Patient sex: M
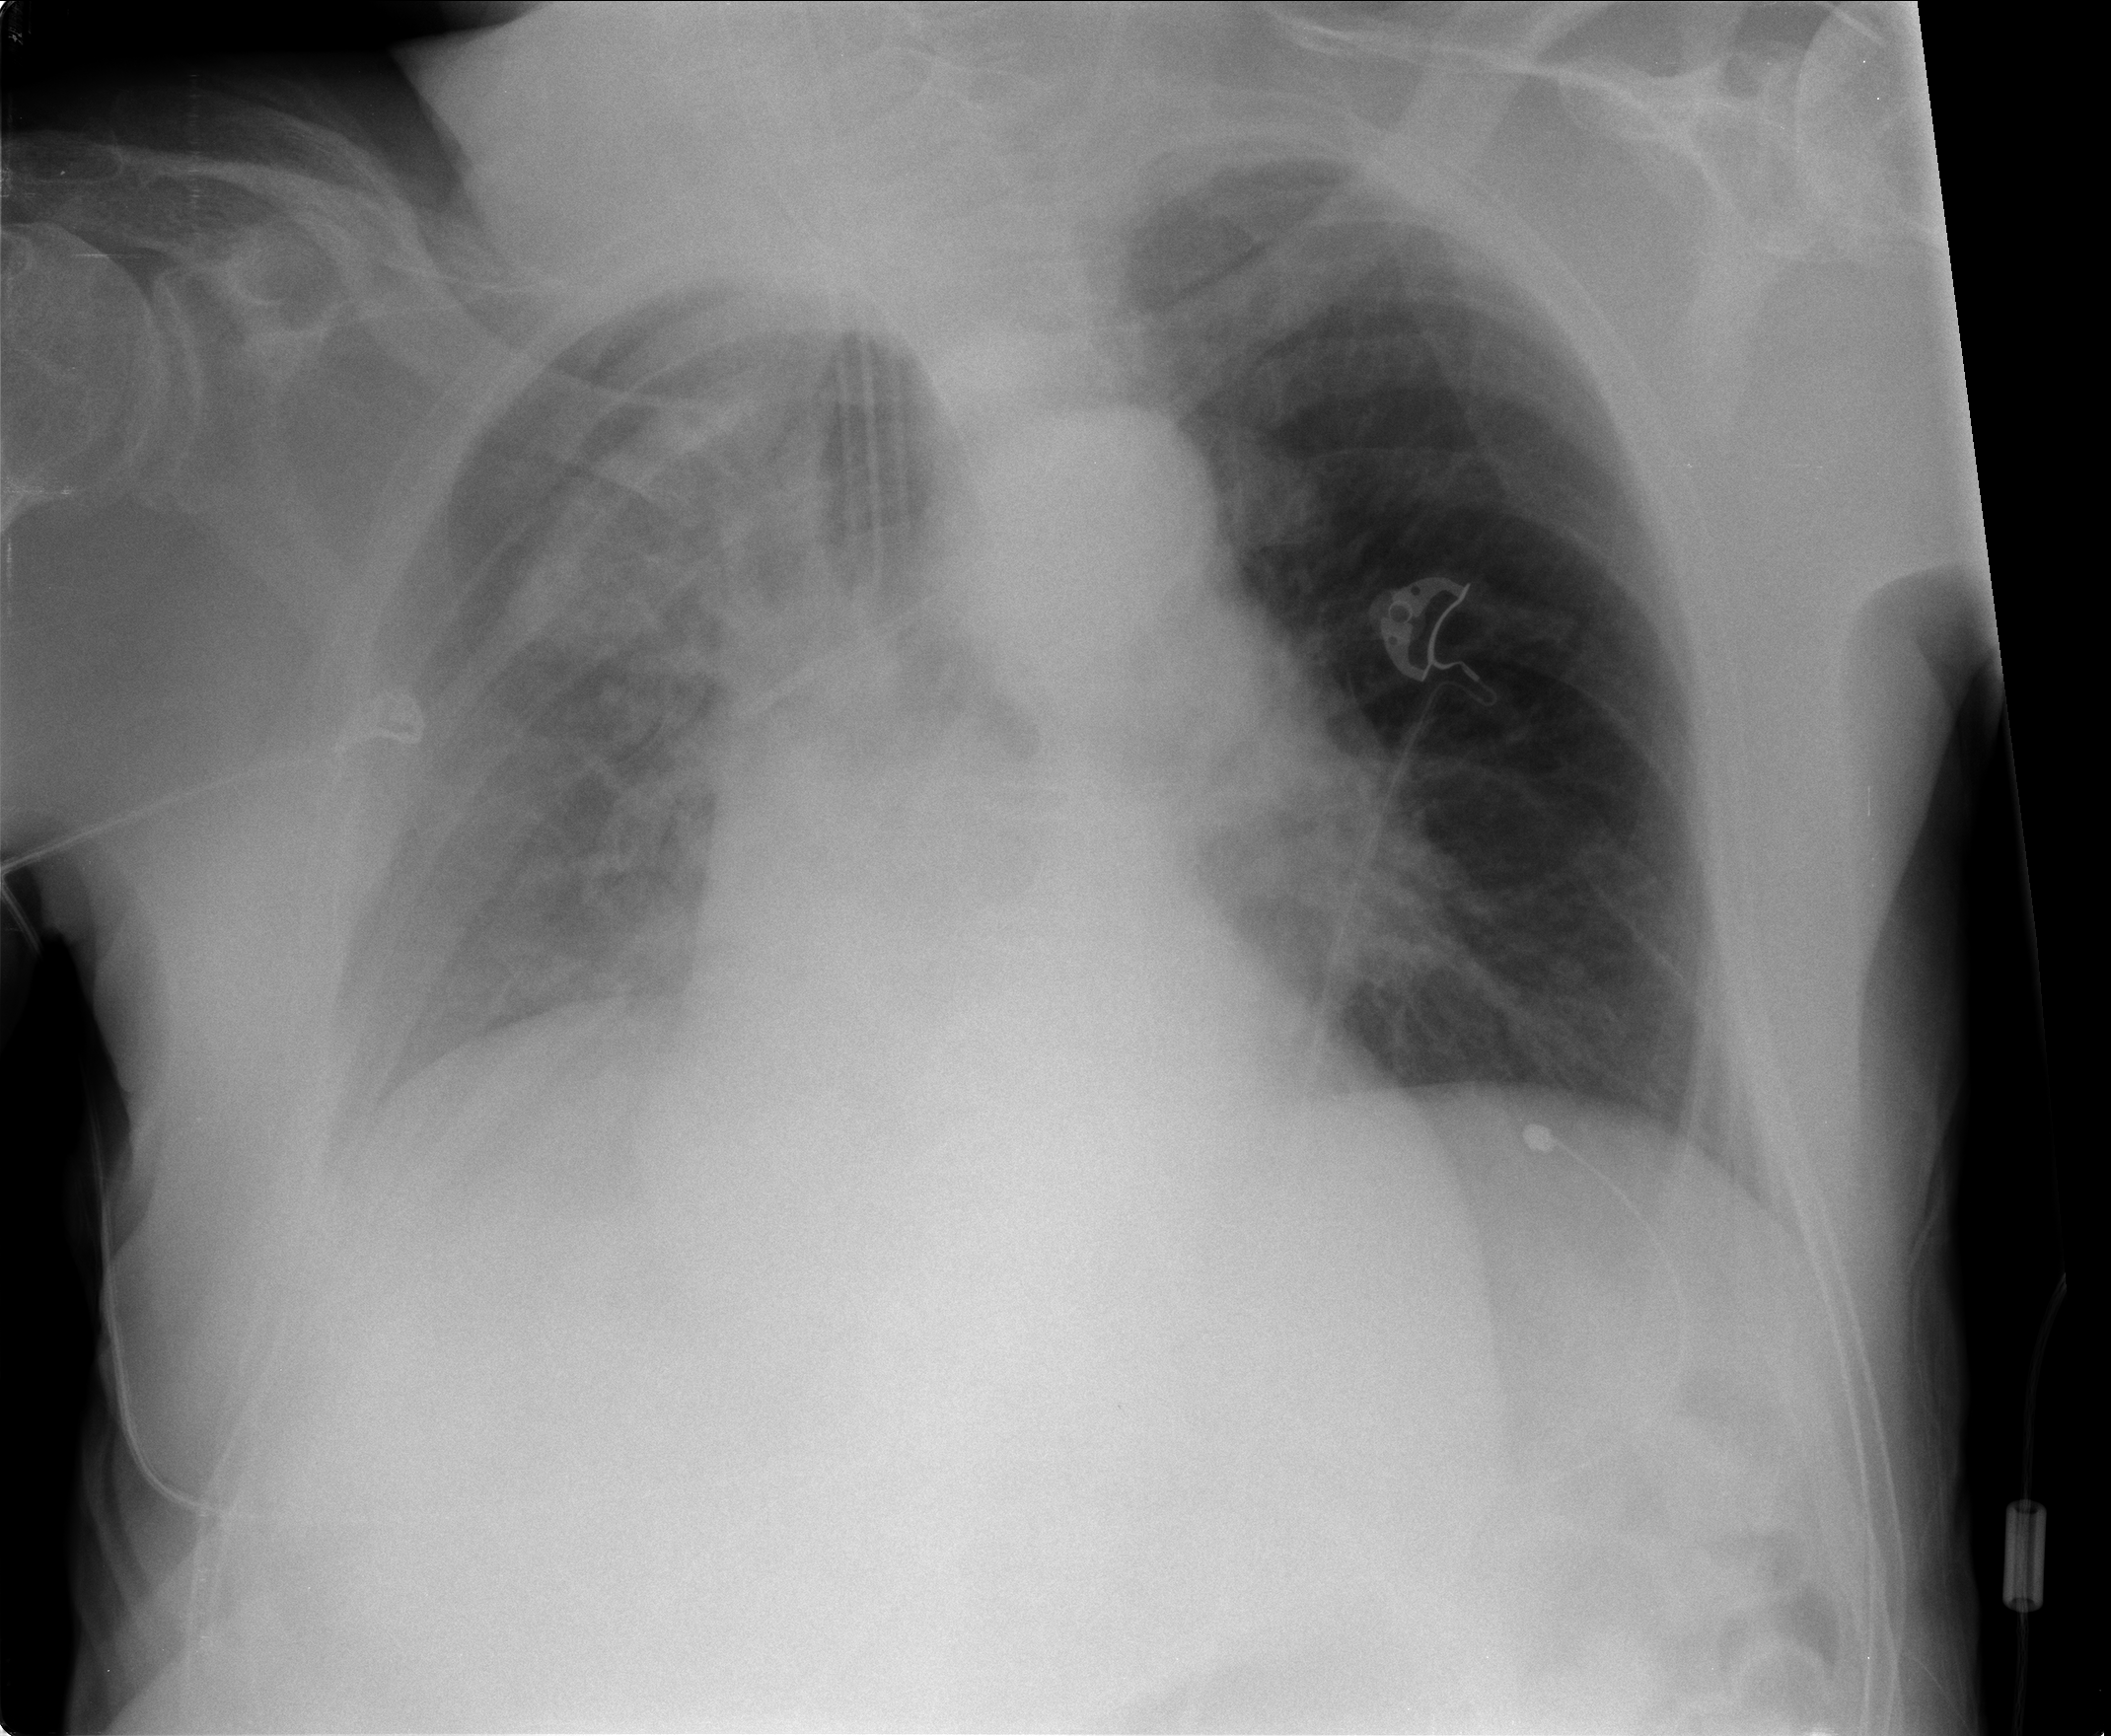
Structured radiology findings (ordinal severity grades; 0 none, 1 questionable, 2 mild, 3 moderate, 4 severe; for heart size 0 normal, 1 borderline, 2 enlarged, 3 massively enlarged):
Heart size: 0
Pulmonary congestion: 0
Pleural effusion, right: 0
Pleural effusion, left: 0
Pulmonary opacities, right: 0
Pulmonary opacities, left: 0
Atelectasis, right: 3
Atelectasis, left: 2